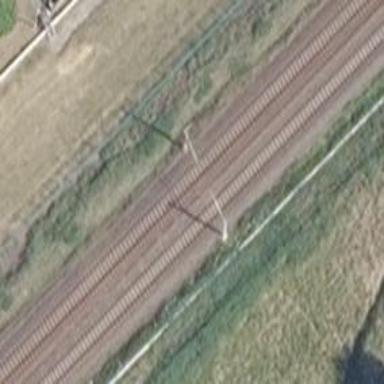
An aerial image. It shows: Catenary mast for power lines.